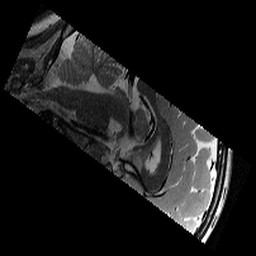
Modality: T2w
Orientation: sagittal
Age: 11
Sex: female
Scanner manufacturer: siemens
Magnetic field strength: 3 T
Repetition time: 9.23 s
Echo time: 0.067 s